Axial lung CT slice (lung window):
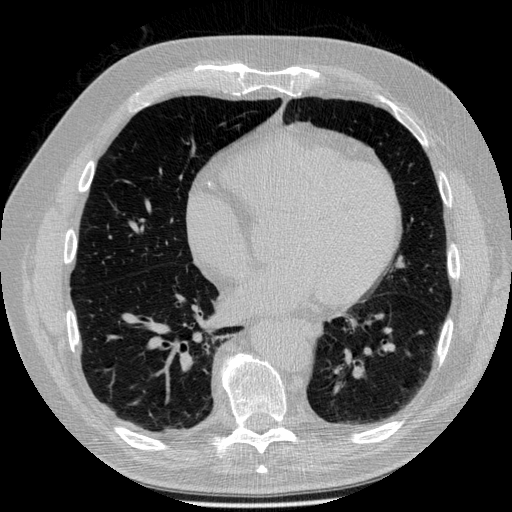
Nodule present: no